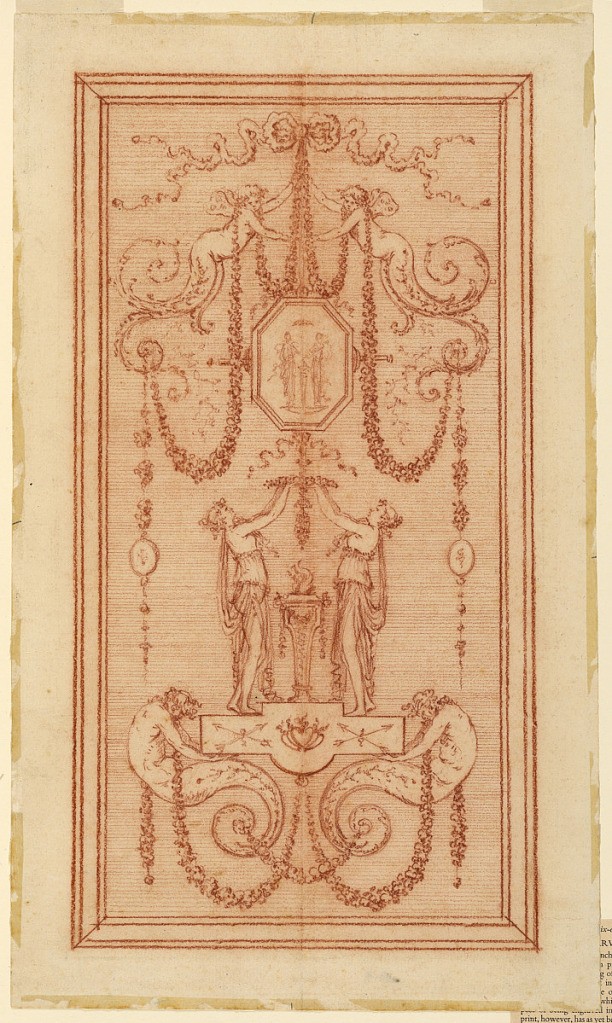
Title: Design for a Decorative Panel (with Nymphs and Garlands)
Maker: Gilles Paul Cauvet, French, 1731–1788
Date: ca. 1775
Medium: Red chalk on paper
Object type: Drawing
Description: A design for a decorative panel with vertical composition.  From the bottom up: two sea creatures (mermen) carry a base upon which two women stand beside an altar with a burning flame.  The women are raising a wreath directly above the flame.  Next are garlands on which hangs an octagonal medallion, with an image of two sacrificing women.  Two half figures of winged children suspend the medallion from a long string/ribbon.  The composition ends with a decorative.  The panel is inscribed within a frame.